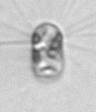
Label: Corethron_hystrix